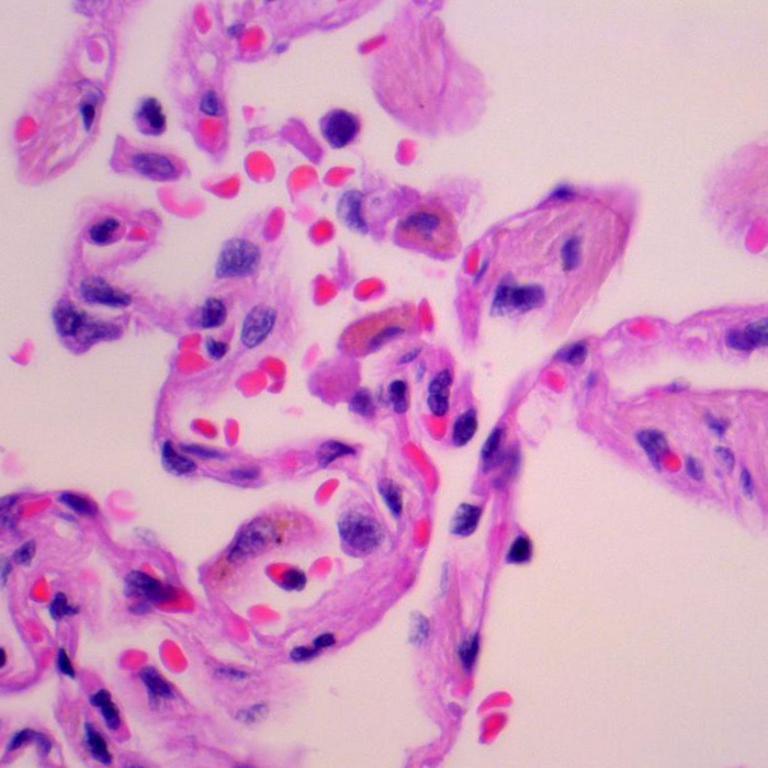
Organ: lung
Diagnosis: benign